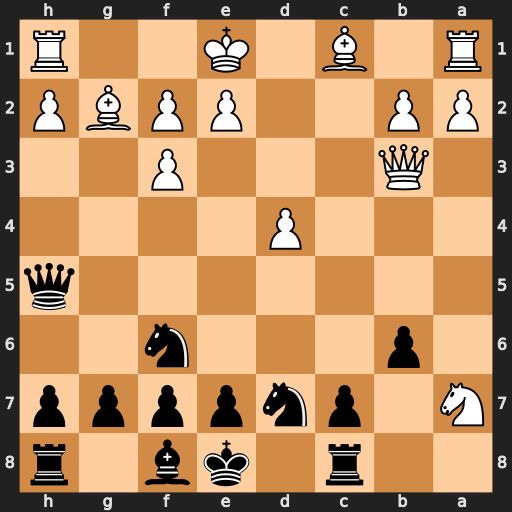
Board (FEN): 2r1kb1r/N1pnpppp/1p3n2/7q/3P4/1Q3P2/PP2PPBP/R1B1K2R
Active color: b
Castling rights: KQk
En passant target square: -
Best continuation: Qa5+ Qc3 Qxa7